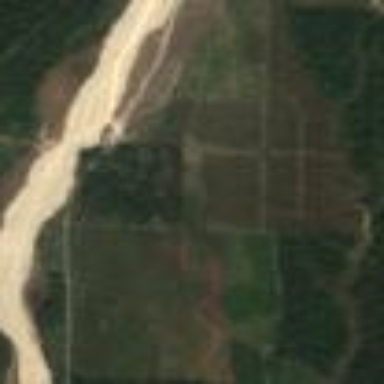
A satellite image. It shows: Tea crop growing in farmland.